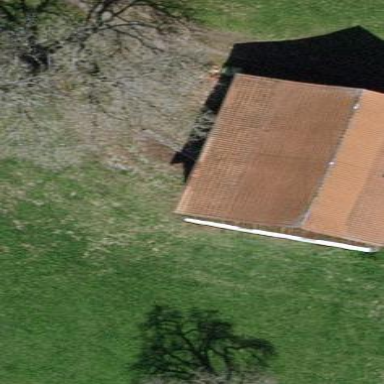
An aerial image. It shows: Farm auxiliary building.